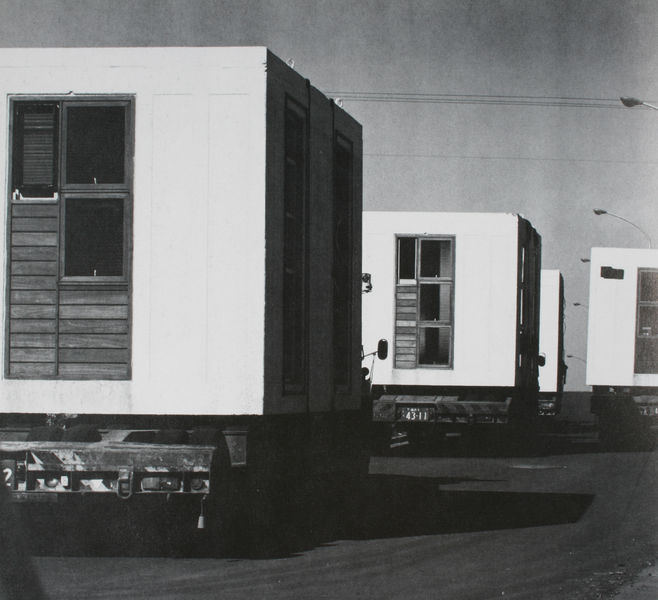
Titel: Fertighäuser, Transport zur Baustelle
Künstler: Kisho Kurokawa
Schlagwörter: himmel, schatten, weiß, fenster, grau, holz, lampe, lampen, laterne, licht, schwarz, strasse, tür, gebäude, haus, architektur, spiegel, häuser, sonne, fassade, mittag, transport, fläche, foto, fotografie, photographie, kabel, schwarzweiß, würfel, photo, fahren, maserung, verkehr, kolonne, aufnahme, kuben, fertigteile, strassenlaterne, drähte, leitungen, stromleitungen, container, holzbau, fabrikation, türfenster, fertighäuser, lkw, maschinell, gleichmaß, auflieger, bügellampen, enlementbau, haus auf rädern